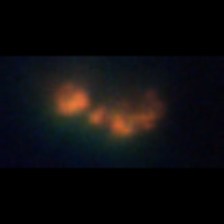
Taxon: Chaetoceros
Group: Diatoms